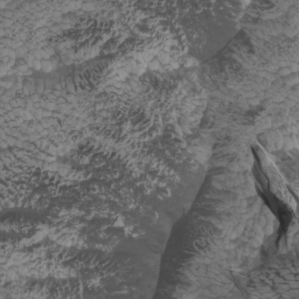
Label: non_frost